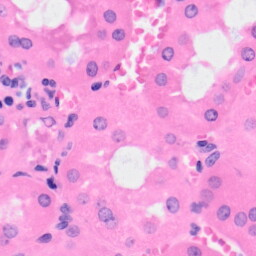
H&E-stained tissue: Kidney